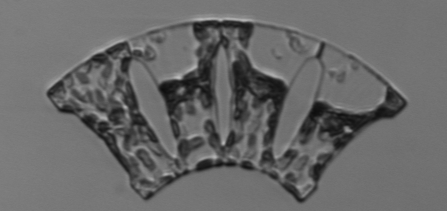
Label: Eucampia